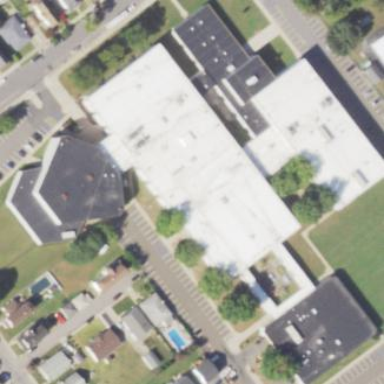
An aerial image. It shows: School building.